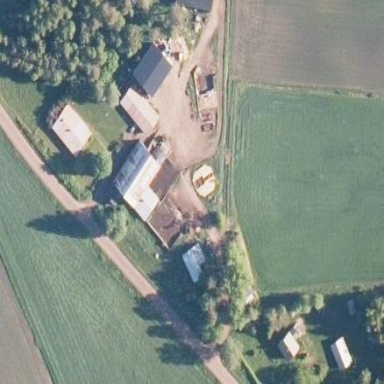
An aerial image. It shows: Farmyard area.